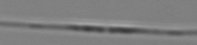
Label: Pseudo-nitzschia